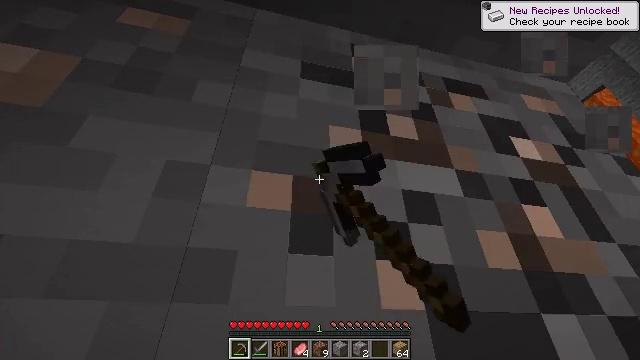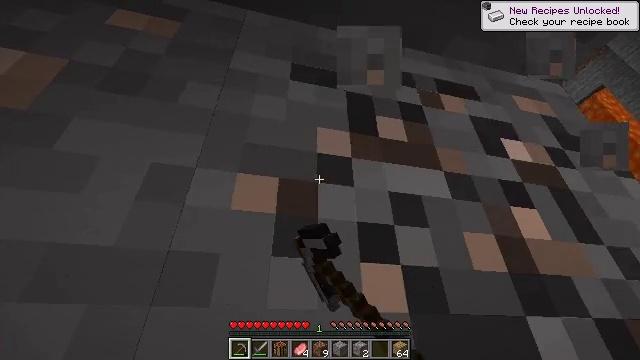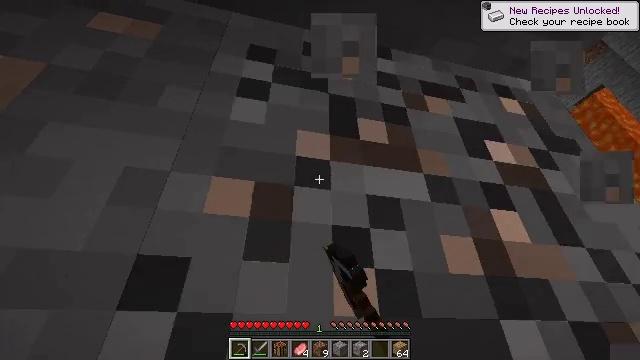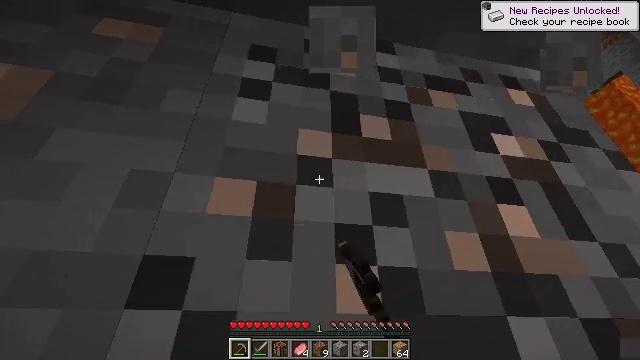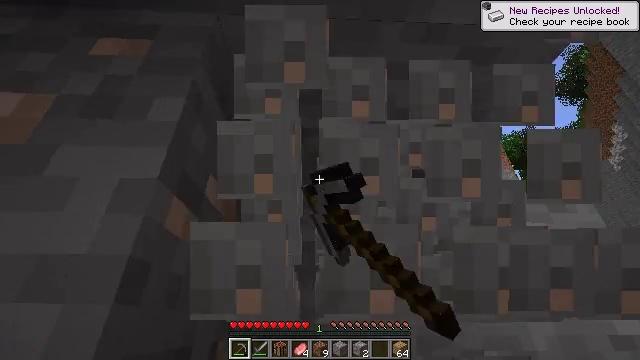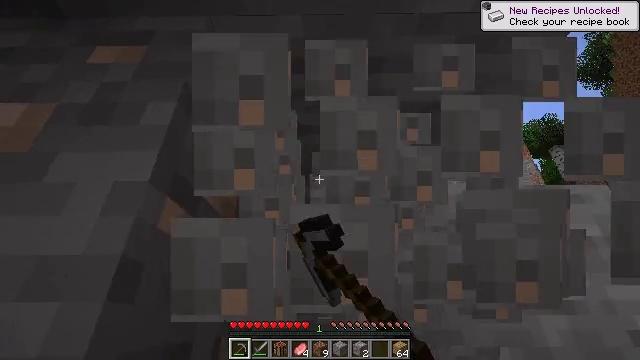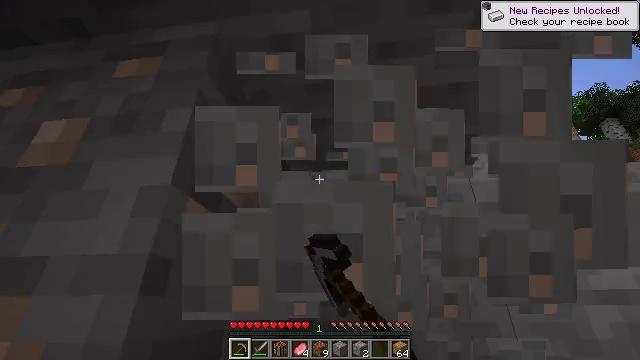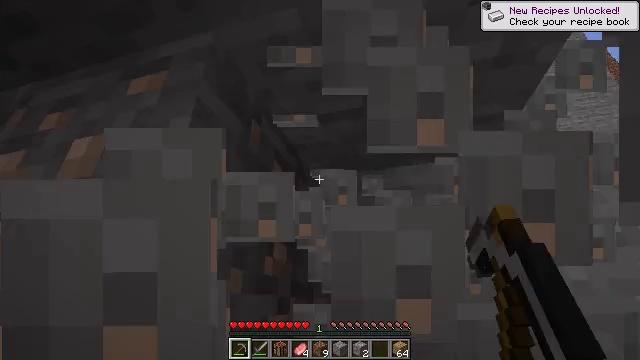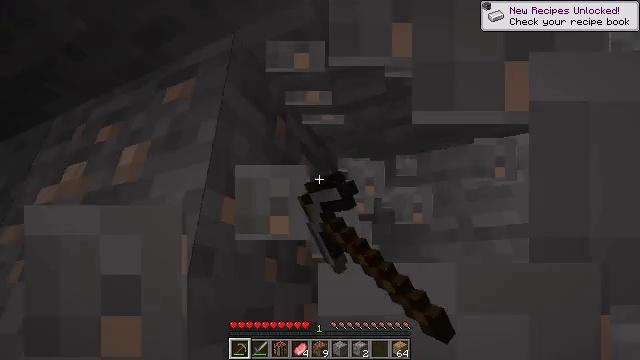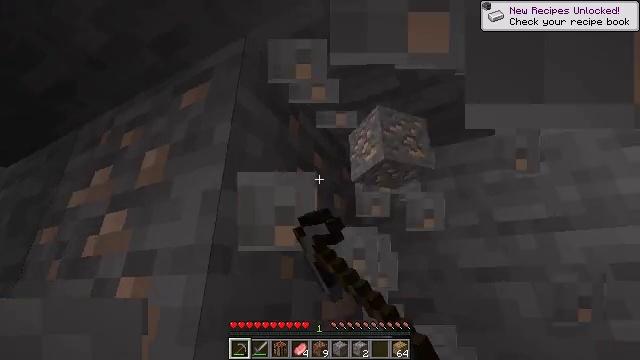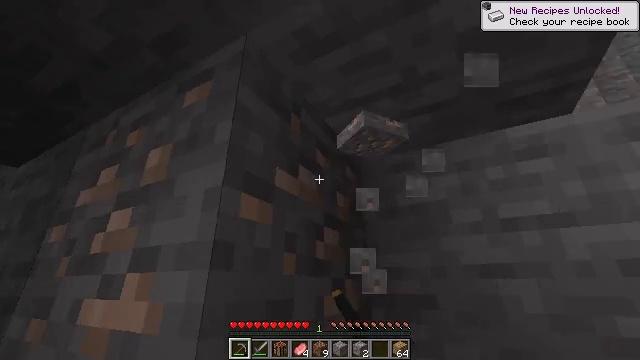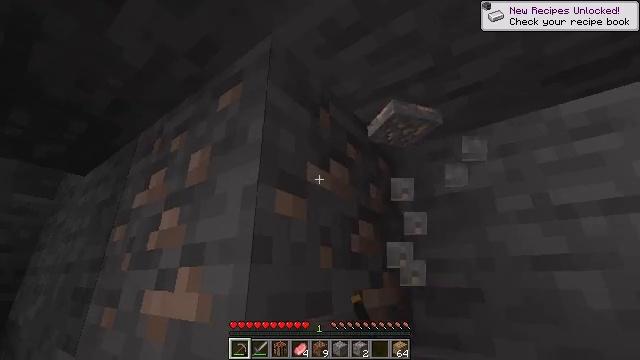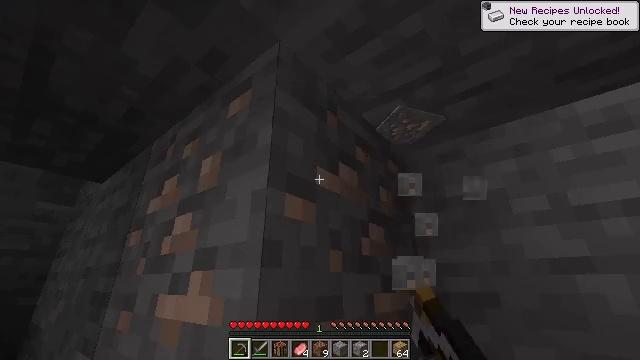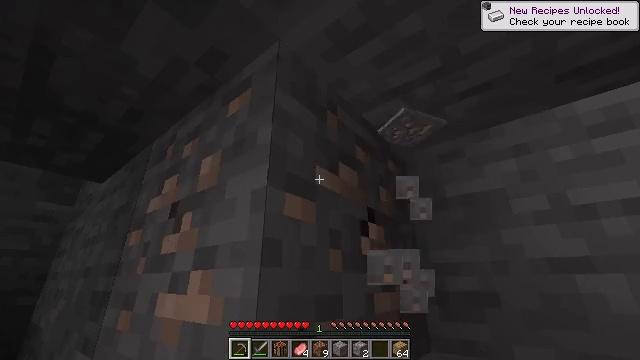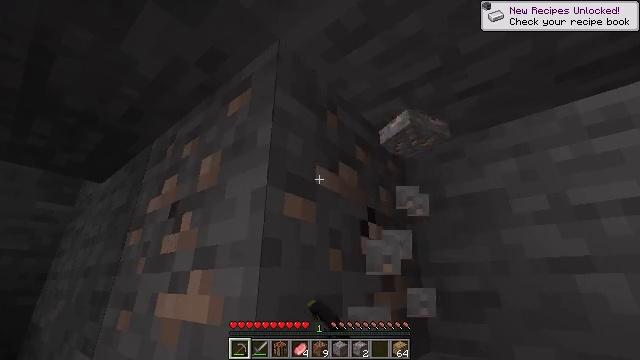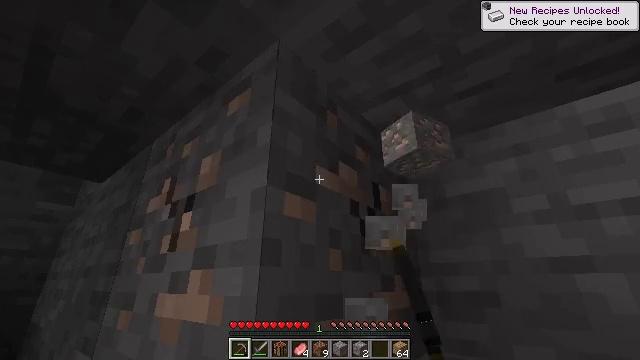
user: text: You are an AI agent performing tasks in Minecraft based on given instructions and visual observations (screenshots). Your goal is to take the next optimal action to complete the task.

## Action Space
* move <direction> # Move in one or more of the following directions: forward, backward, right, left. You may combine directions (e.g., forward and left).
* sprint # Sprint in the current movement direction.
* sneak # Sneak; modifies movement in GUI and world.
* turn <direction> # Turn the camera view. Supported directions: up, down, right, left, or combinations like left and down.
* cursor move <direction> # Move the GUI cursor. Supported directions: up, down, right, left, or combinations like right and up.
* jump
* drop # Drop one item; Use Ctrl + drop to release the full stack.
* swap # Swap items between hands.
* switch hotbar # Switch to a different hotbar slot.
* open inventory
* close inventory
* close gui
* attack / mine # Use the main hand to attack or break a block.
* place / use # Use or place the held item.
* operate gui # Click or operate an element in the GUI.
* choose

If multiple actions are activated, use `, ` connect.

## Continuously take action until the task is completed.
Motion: motion action
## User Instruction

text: Find iron ore and break it.
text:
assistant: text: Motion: move right, sneak, attack / mine
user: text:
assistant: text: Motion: move right, sneak, attack / mine
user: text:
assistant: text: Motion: move right, sneak, turn left, attack / mine
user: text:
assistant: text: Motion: move right, sneak, turn left and down, attack / mine
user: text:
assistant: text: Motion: move right, sneak, turn left, attack / mine
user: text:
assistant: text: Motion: move right, sneak, turn left and down, attack / mine
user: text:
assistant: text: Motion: sneak, turn left and down, attack / mine
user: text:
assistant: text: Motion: sneak, turn left and down, attack / mine
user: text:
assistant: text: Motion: sneak, turn left, attack / mine
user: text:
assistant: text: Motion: sneak, turn left, attack / mine
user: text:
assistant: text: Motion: sneak, turn left and down, attack / mine
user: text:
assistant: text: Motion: sneak, turn left, attack / mine
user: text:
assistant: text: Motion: sneak, attack / mine
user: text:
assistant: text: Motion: sneak, attack / mine
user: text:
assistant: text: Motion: sneak, attack / mine
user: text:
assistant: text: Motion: sneak, attack / mine
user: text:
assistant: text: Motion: sneak, attack / mine
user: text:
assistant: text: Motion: sneak, attack / mine
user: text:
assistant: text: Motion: sneak, attack / mine
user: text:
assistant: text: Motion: sneak, attack / mine
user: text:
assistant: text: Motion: sneak, attack / mine
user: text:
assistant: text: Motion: sneak, attack / mine
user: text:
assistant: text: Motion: sneak, attack / mine
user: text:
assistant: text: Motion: sneak, attack / mine
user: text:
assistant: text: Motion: sneak, attack / mine
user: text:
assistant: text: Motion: sneak, attack / mine
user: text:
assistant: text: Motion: sneak, attack / mine
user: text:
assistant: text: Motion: sneak, attack / mine
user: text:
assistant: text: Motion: sneak, attack / mine
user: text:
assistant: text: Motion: sneak, attack / mine